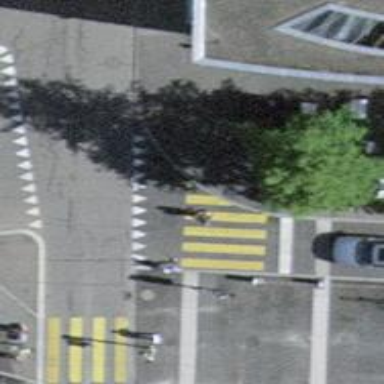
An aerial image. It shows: Crossing with traffic signals.